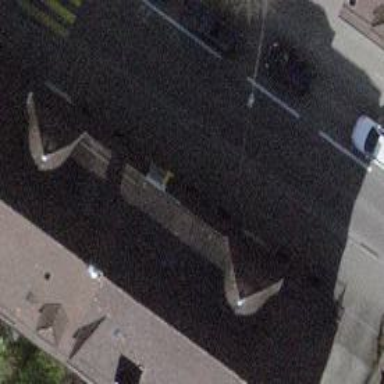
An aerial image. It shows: Post box is visible.